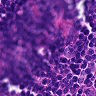
Metastatic tissue present: no